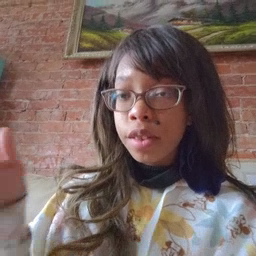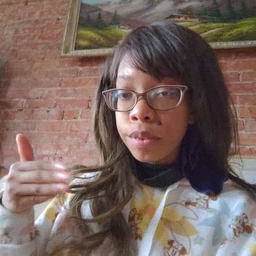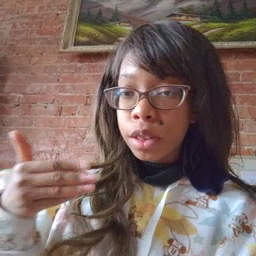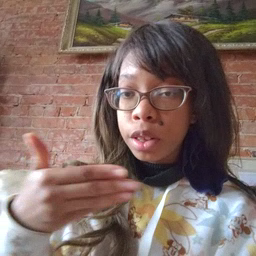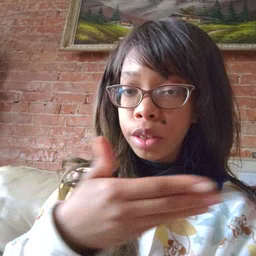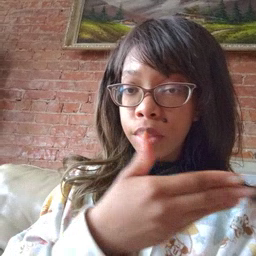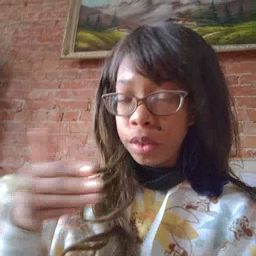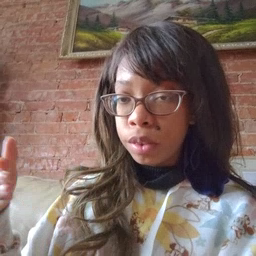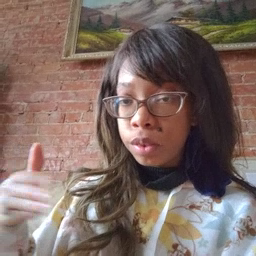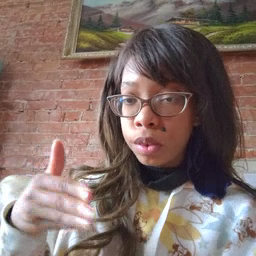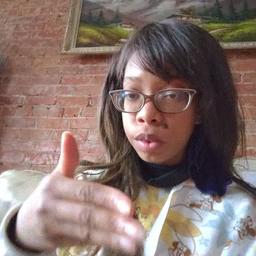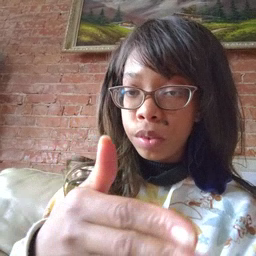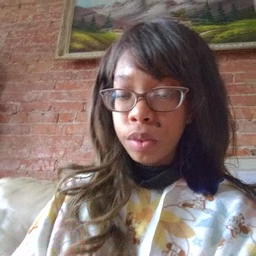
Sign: fish